Question: I have the following code to create a folder in the kmltreeview:
'''
var folder = ge1.createFolder("Mobiles");
folder.setName("Mobiles");
kmlTreeView1.ParseKmlObject(folder);
'''
With this code for some reason the NodeMouseClick function is firing with the "Mobiles" node as the 'e' argument:

If I comment out the code the event does not fire. If I add more folders those also fire the event.
(I am not clicking on anything - just F5 to start and let it run.)
Any thoughts?
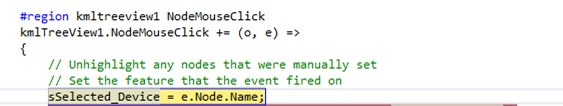
Answer: The NodeMouseClick event is fired when a node is added to the KmlTreeView as part of the tri-state check mechanism. This simulated click is used to check if a KmlContainer should be checked, partially checked or unchecked. When this state is set the NodeMouseClick event is fired, but the given button is none.
So, you can test to screen out this automated check easily by looking to see which button was pressed to initiate the click.
'''
var folder = ge1.createFolder("Mobiles");
folder.setName("Mobiles");
kmlTreeView1.ParseKmlObject(folder);
kmlTreeView1.NodeMouseClick += (o, e) =>
{
if (e.Button == MouseButtons.None)
{
// no actual mouse click...
return;
}
// handle user interactions
};
'''